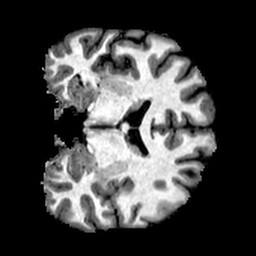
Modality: T1w
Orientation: coronal
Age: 21
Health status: healthy
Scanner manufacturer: philips
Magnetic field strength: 3 T
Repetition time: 0.007838 s
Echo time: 0.003604 s